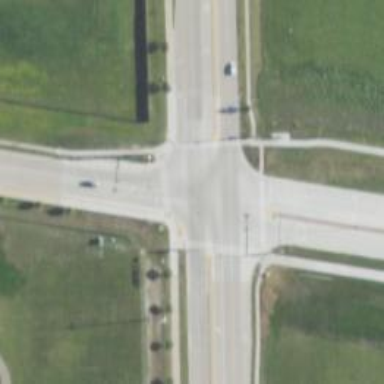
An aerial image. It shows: Marked crossing on cycleway road.